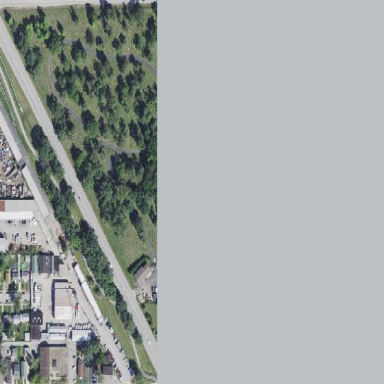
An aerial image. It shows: Cemetery.